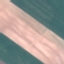
Land use / land cover class: AnnualCrop